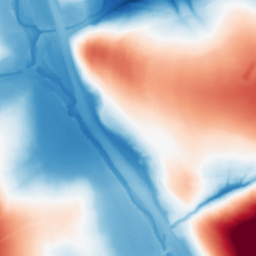
Category: morphological
Decomposition family: morphological
Decomposition parameters: operation: average
size: 100
Upsampling method: linear_exact
Upsampling parameters: scale: 2
Upsampling scale: 2